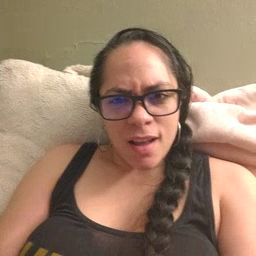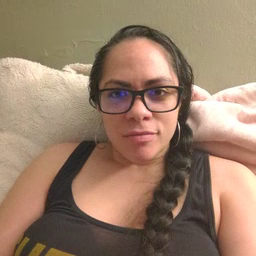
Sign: because